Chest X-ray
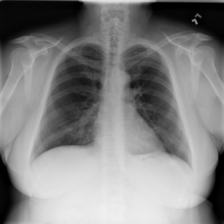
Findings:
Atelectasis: negative
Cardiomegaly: negative
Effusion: negative
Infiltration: negative
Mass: negative
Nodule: negative
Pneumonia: negative
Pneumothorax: negative
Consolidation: negative
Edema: negative
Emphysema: negative
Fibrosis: negative
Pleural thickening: negative
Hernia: negative